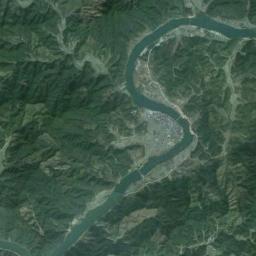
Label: river